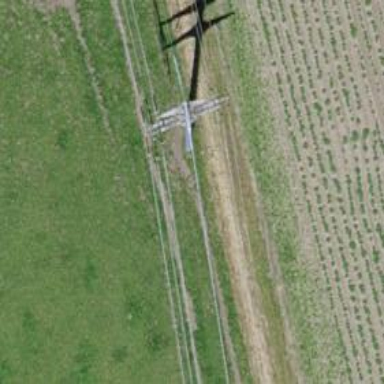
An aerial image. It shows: Power tower.